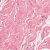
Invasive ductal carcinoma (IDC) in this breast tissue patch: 0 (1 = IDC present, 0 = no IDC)